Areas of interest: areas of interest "Logistics and Express Delivery"
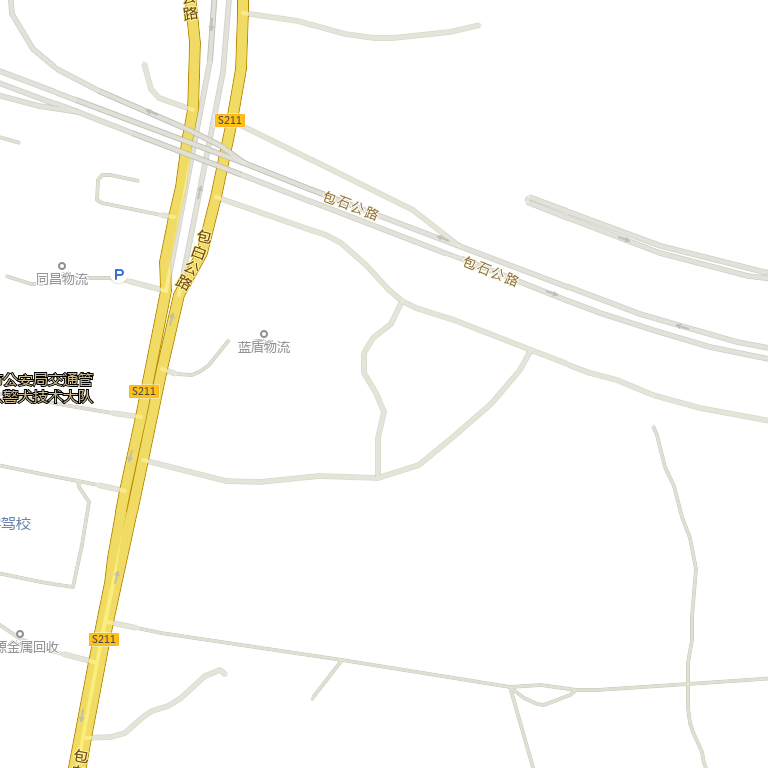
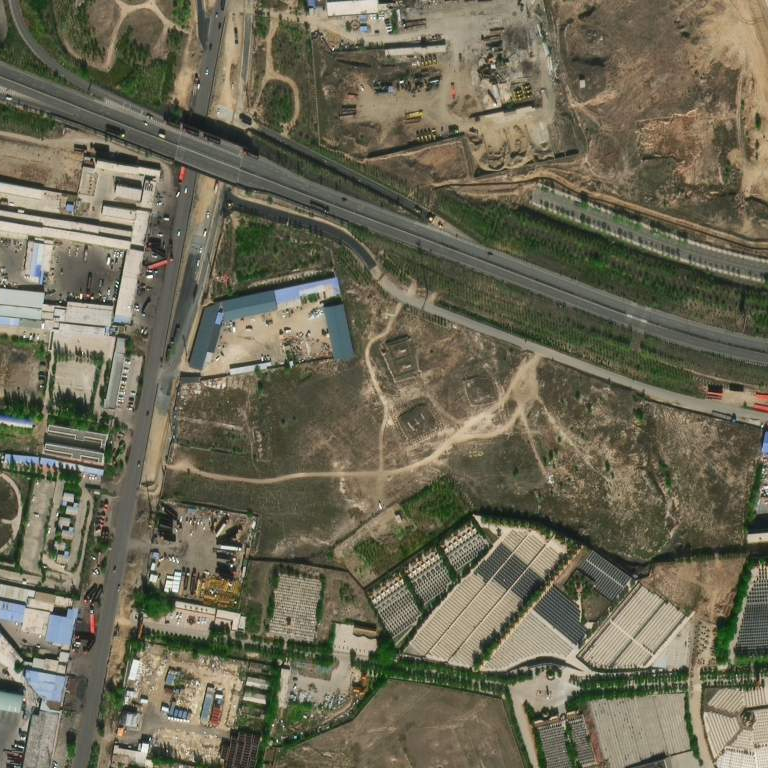